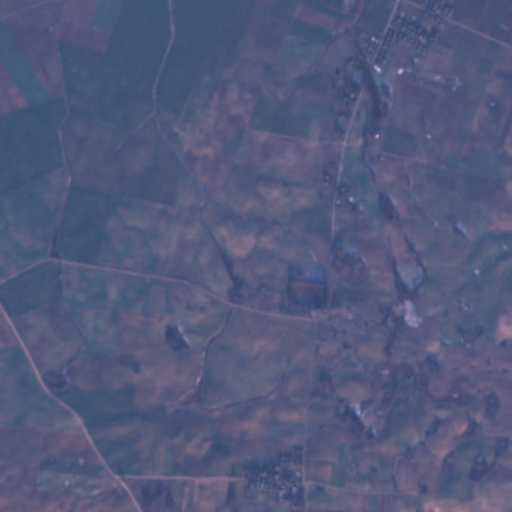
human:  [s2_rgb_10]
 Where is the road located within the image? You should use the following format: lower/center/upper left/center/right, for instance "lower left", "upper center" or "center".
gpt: There is no road in the image.